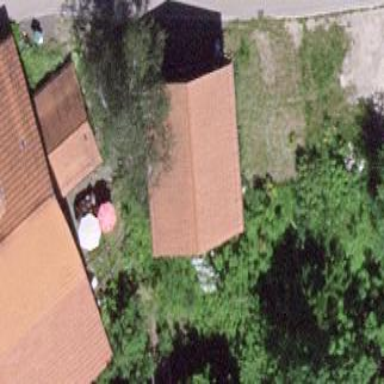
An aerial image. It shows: Garage building.